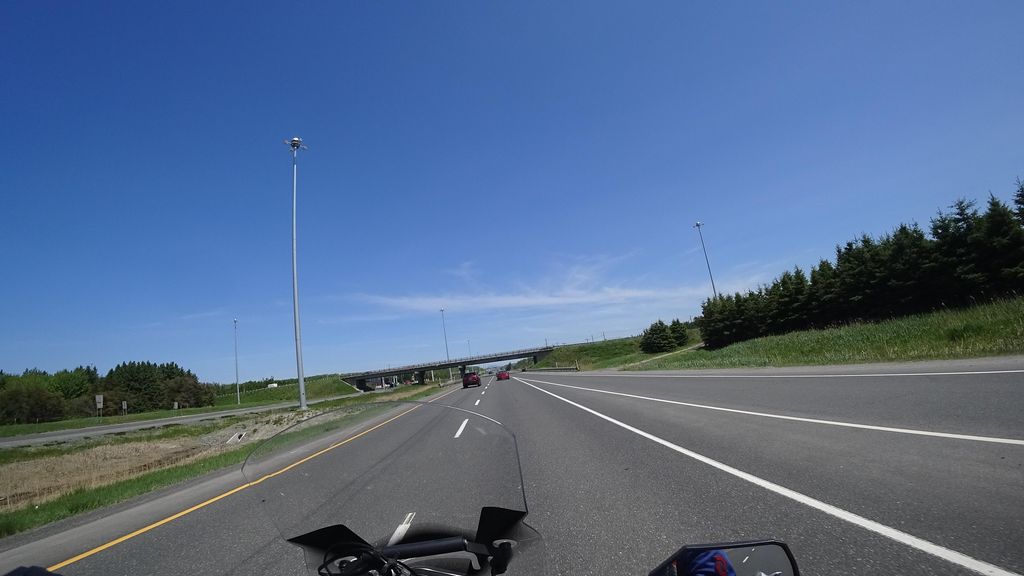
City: quebec_city